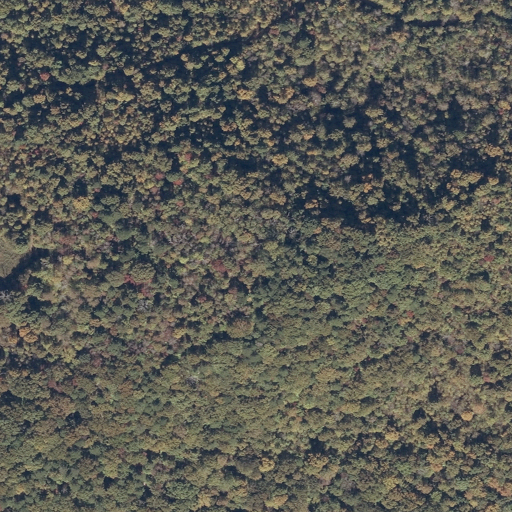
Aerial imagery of cape in Alabama named Hollaway Point containing only deciduous forest